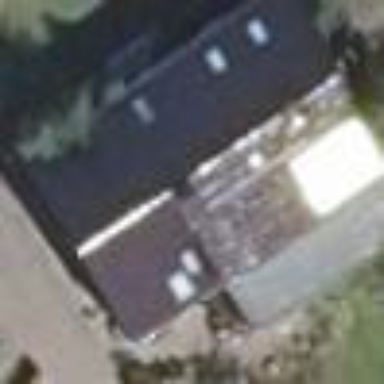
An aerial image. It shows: Building with gabled roof oriented along its structure.